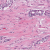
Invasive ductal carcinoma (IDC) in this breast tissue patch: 1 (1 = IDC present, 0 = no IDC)